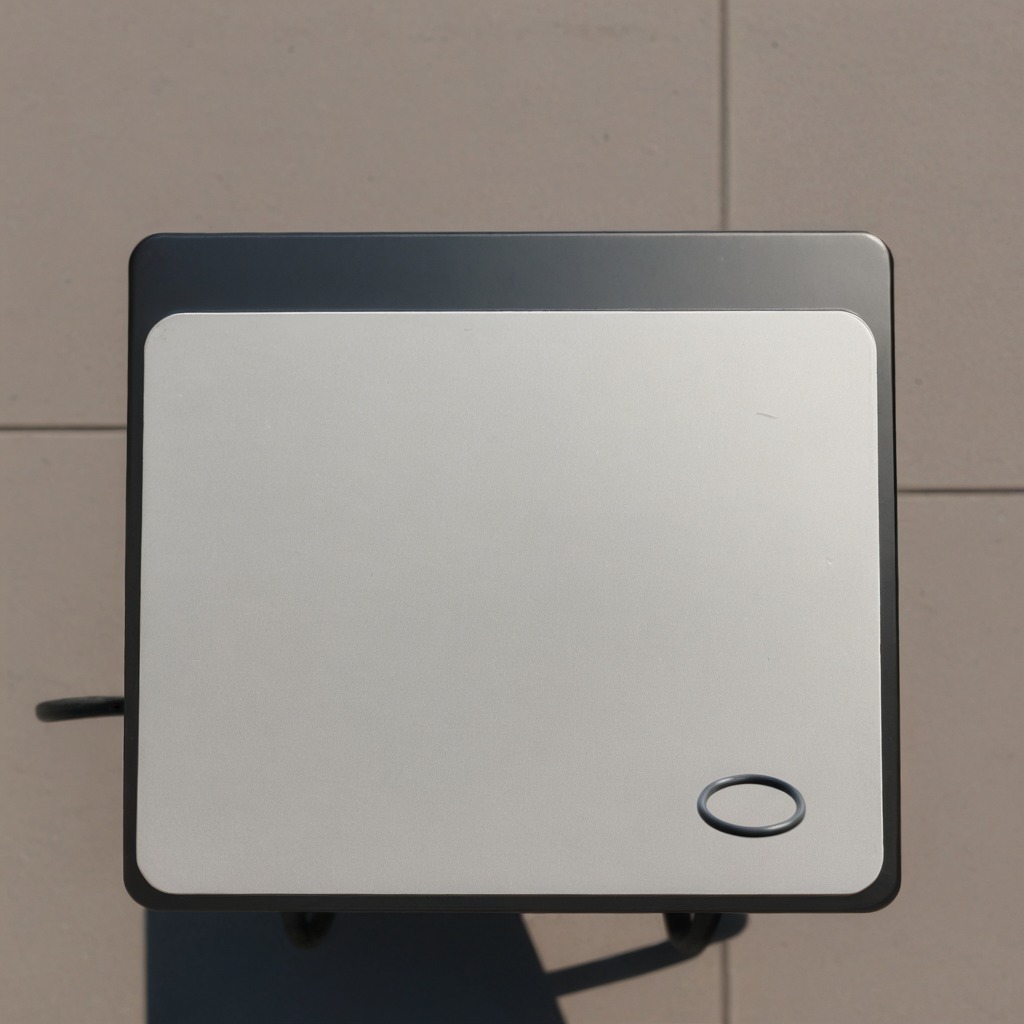
A rubber O-ring is lying on a clean utility table in a temporary outdoor tool station afternoon light present textured surface